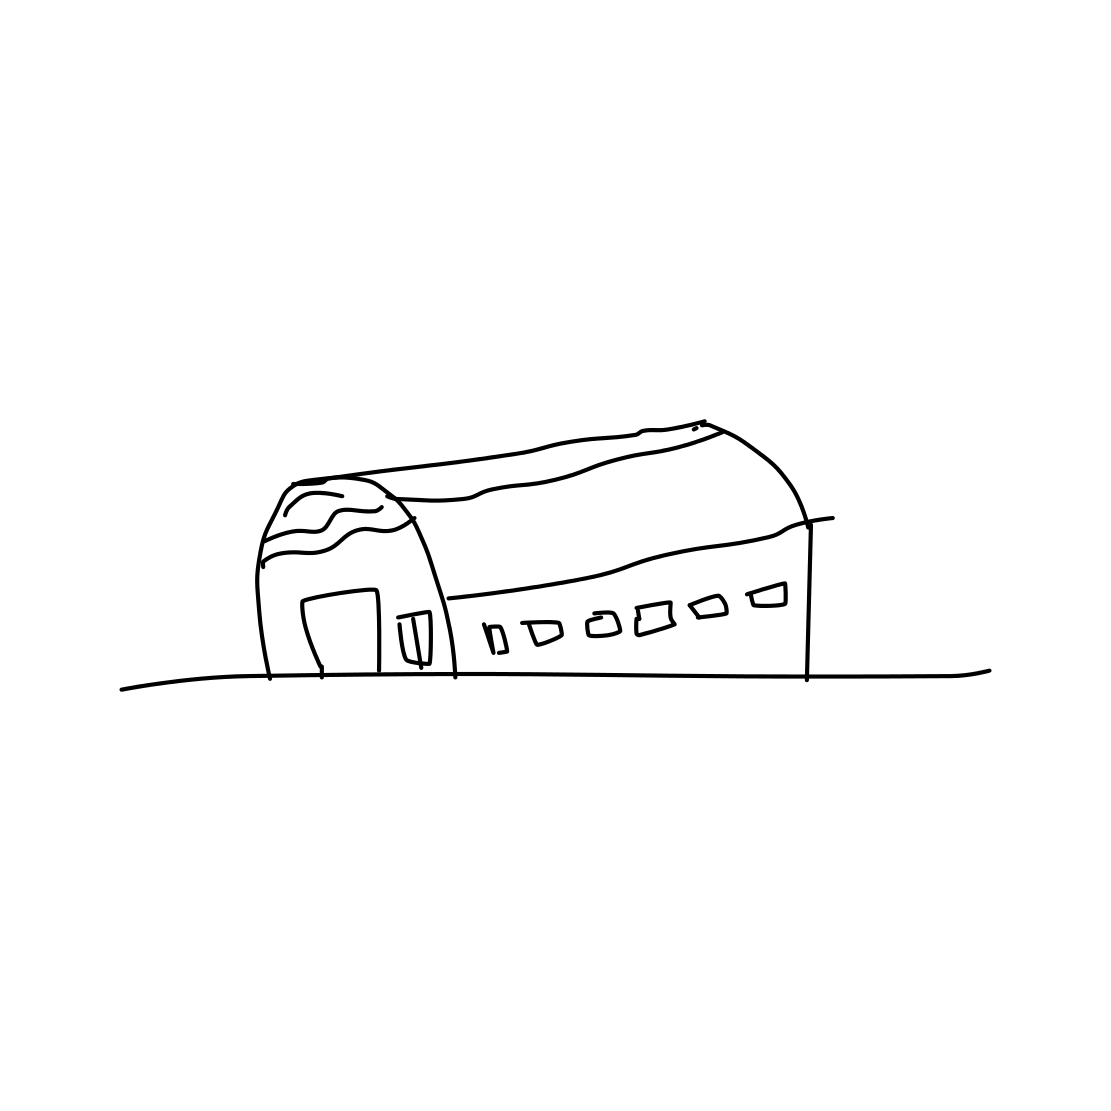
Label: barn